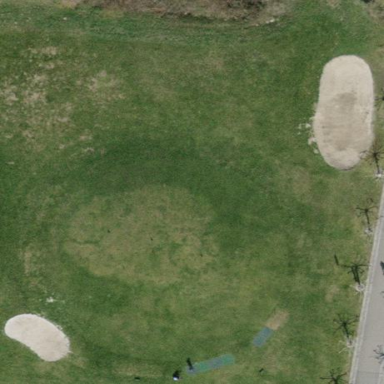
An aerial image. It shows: Picturesque green golfing area with grass land use.